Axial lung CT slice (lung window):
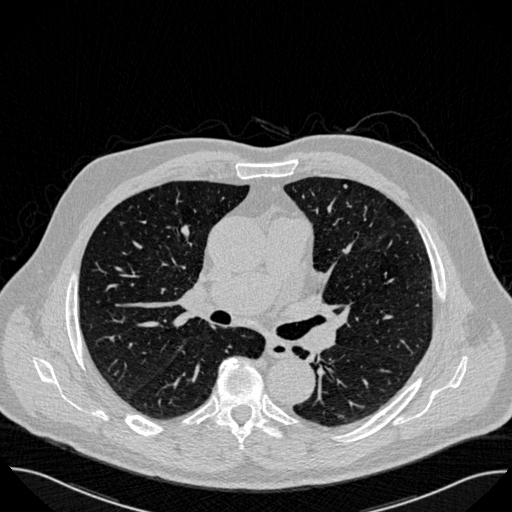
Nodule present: yes
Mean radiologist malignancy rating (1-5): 2